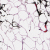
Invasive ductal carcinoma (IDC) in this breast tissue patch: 0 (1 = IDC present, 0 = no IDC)